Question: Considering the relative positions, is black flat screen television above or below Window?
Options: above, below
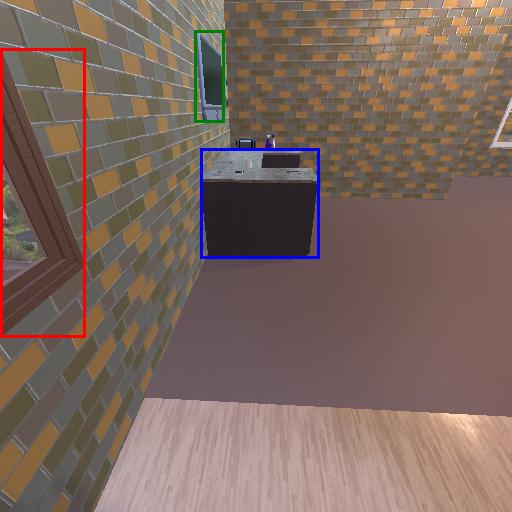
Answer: above